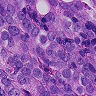
Metastatic tissue present: yes